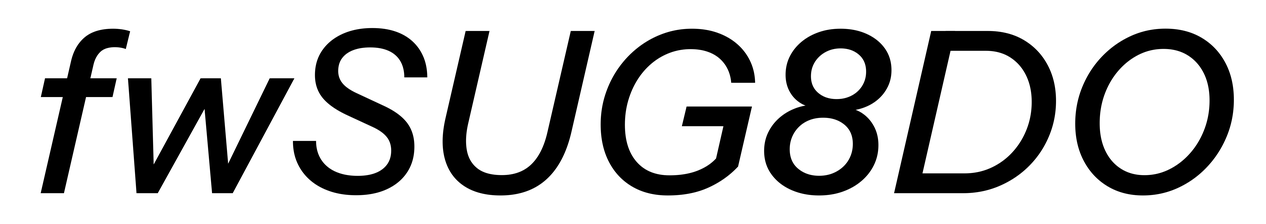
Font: InstrumentSans-Italic_Medium_Italic